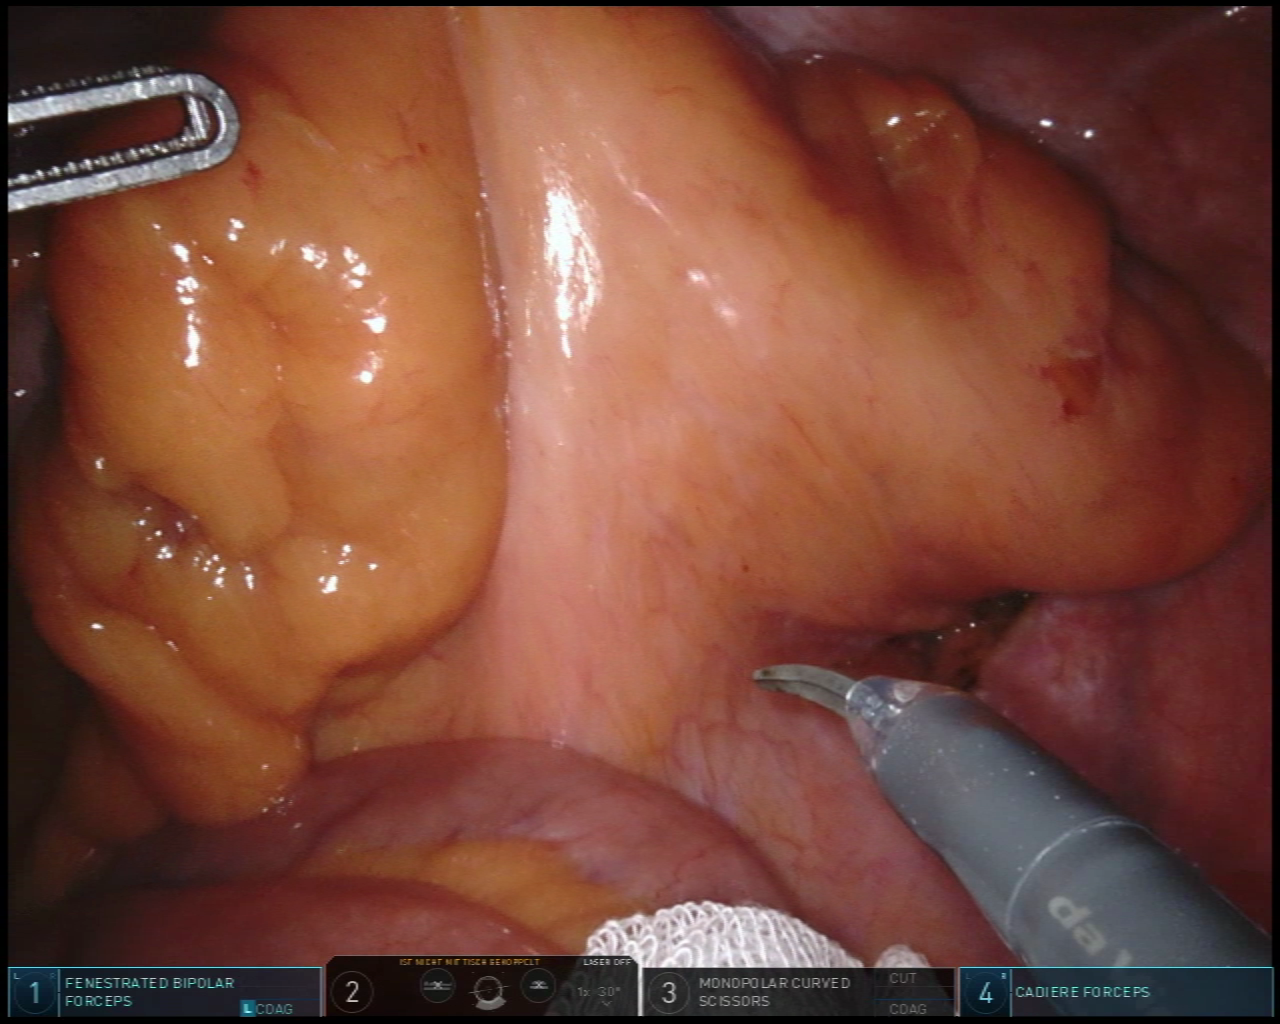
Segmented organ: small_intestine
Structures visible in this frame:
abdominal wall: yes
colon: no
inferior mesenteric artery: no
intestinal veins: no
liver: no
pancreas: no
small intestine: yes
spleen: no
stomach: no
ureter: no
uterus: no
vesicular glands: no